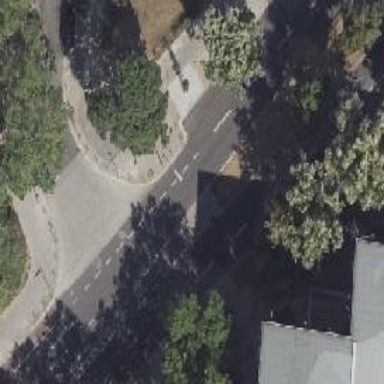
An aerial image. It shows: Unmarked road crossing.